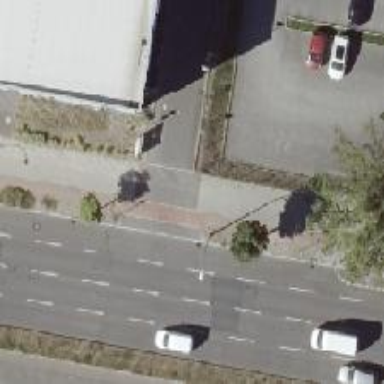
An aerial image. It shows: Asphalt road designated for service vehicles.